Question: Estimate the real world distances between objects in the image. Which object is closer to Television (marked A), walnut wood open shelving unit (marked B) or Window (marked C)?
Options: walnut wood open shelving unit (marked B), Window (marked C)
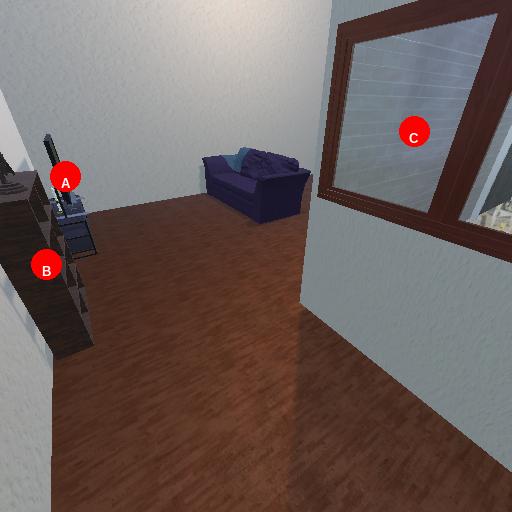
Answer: walnut wood open shelving unit (marked B)